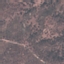
Land use / land cover: HerbaceousVegetation